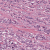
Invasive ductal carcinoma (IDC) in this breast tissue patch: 1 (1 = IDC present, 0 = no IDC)